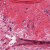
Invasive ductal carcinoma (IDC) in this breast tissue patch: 0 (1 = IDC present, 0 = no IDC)